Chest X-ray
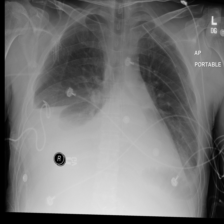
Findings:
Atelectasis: negative
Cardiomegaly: negative
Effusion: positive
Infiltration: negative
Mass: negative
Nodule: negative
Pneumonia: negative
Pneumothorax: negative
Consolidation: negative
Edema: negative
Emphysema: negative
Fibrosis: negative
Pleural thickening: negative
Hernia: negative